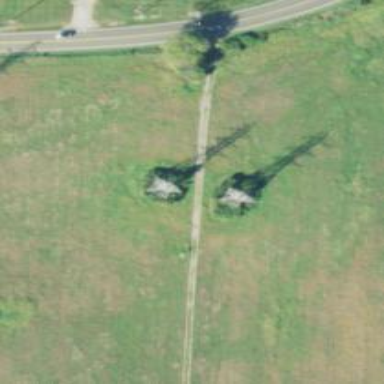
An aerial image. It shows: Lattice structure tower used for power distribution.